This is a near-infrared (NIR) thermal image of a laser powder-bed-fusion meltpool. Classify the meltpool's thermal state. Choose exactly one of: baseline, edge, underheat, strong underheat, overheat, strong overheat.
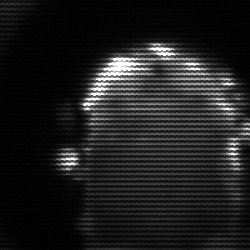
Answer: baseline